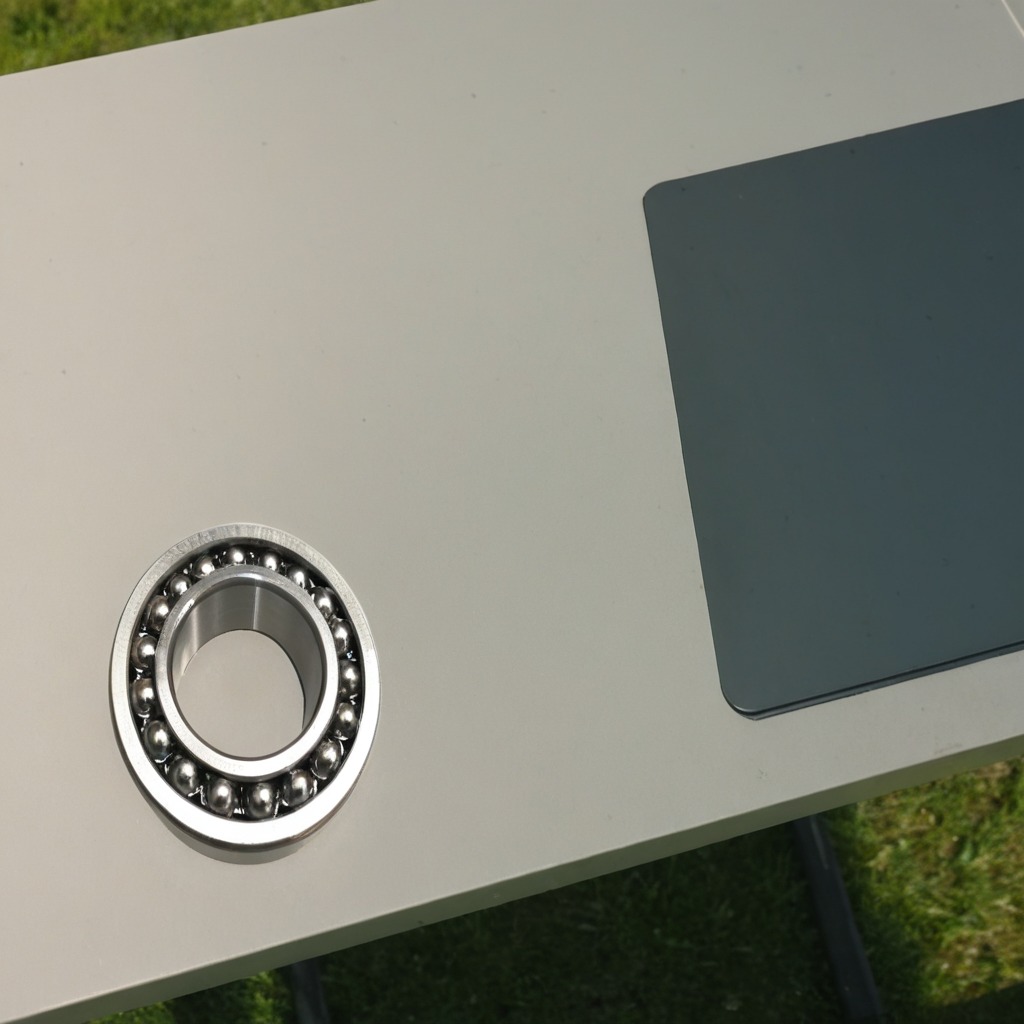
A metal ball bearing lies on the textured surface of the utility table.